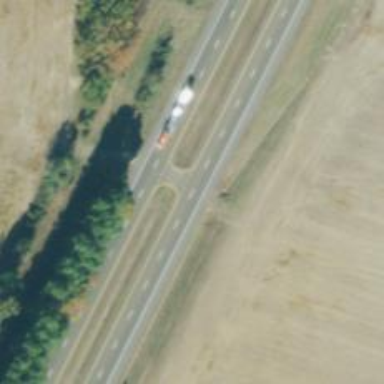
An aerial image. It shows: Asphalt road with dual carriageways at trunk level.